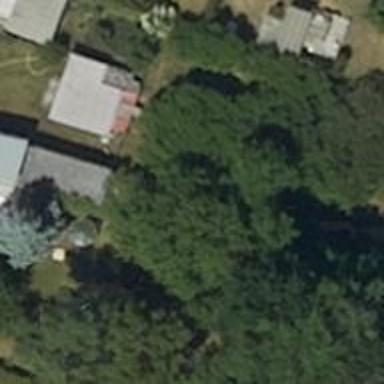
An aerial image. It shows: Deciduous broadleaved tree.